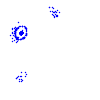
Particle: kaon